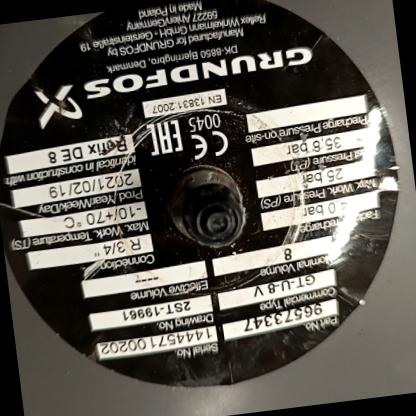
Klasa: tabliczka-znamionowa